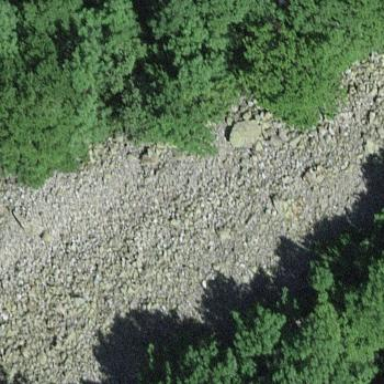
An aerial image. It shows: Landscape dominated by bare rock.